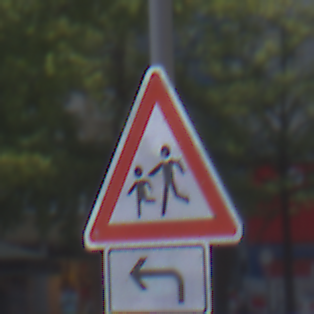
Verkehrszeichen: KinderRechts
Zusatzzeichen unten: RichtungsangabeDurchPfeile2
Umgebung: Outdoor, Urban
Tageszeit: MorningAfternoon
Wetter: Clear
Licht: Natural
Jahreszeit: NotSpecified
Kontrast: HighContrast